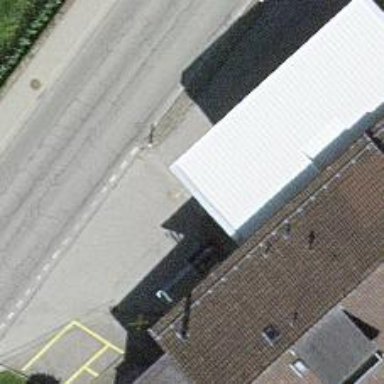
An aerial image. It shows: Fuel station.